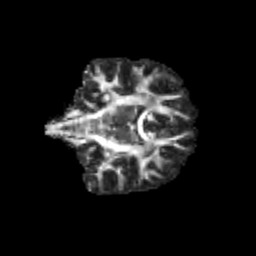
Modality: FA
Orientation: coronal
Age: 13
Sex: female
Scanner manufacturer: siemens
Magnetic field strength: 3 T
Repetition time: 3.8 s
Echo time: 0.07 s